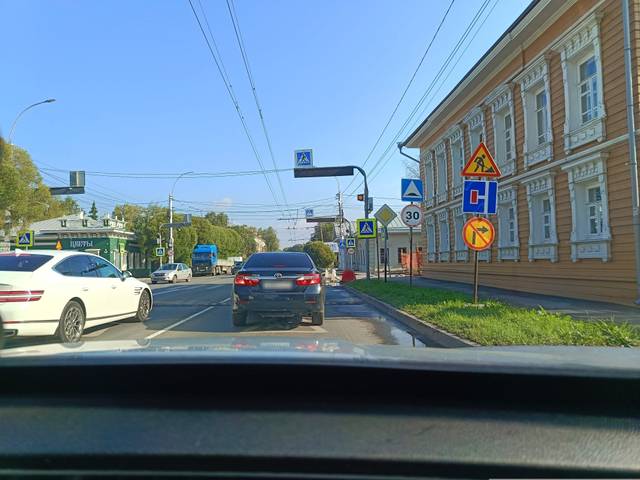
Region: Russia
Coordinates: 59.231, 39.898